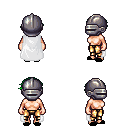
a pixel art fantasy rpg character, female body template, human, light skin, white cape, gold greaves, green short bangs hairstyle, metal helm, black slippers, four views (front, back, left, right), 2x2 character sprite sheet, small pixel art, hard edges, no anti-aliasing